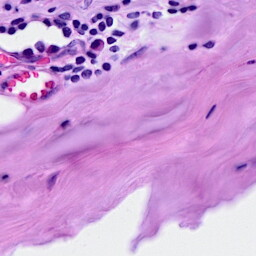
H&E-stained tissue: Breast